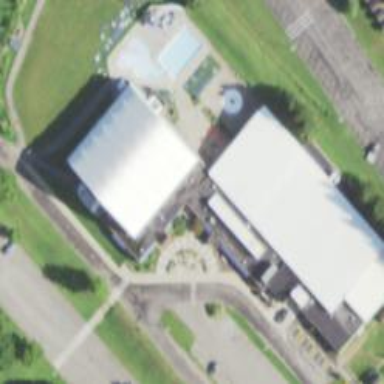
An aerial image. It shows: Swimming pool area designated for leisure and sport.